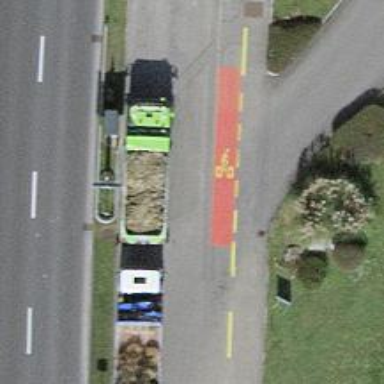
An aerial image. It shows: Marked crossing on the road.